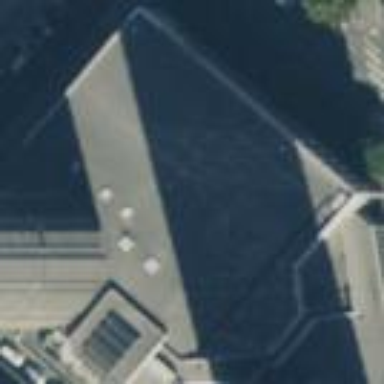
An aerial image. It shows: Part of building.